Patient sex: M
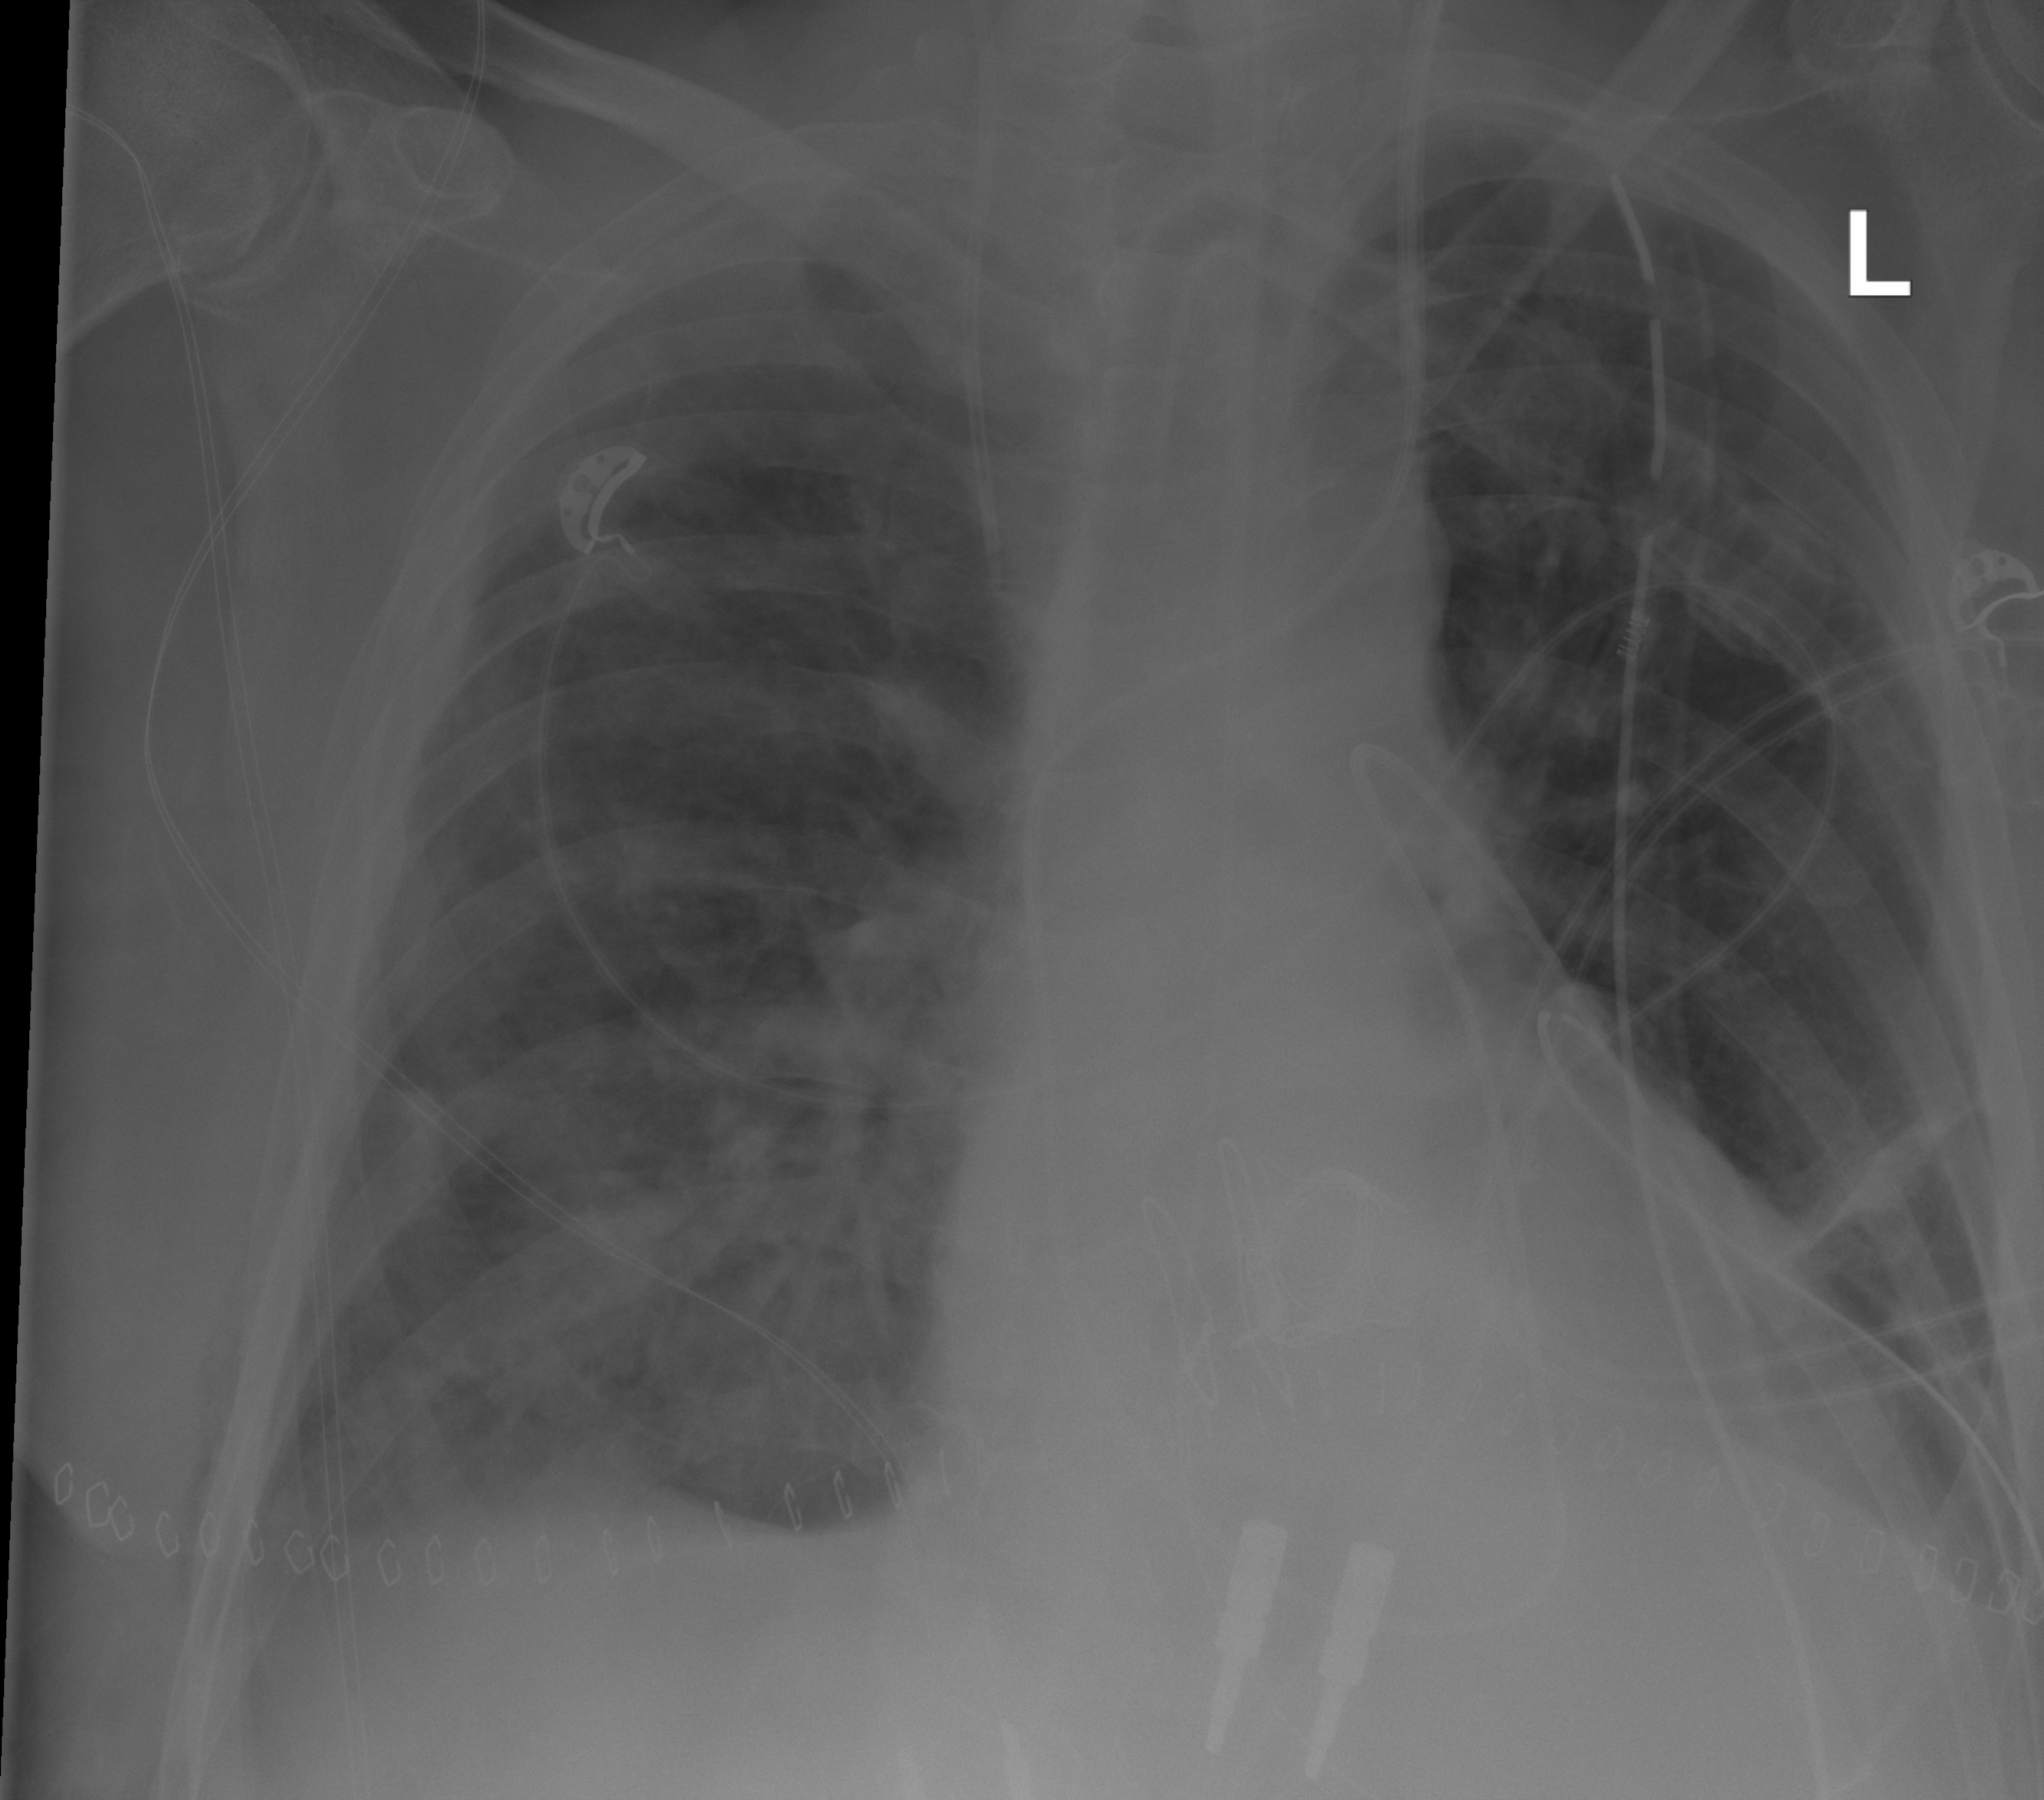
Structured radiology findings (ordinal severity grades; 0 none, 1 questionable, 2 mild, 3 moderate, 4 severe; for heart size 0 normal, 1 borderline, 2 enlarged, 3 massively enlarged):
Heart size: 2
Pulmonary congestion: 2
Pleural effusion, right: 1
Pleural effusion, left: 1
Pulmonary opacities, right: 0
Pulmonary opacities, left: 0
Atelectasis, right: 2
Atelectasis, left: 2